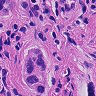
Metastatic tissue present: yes